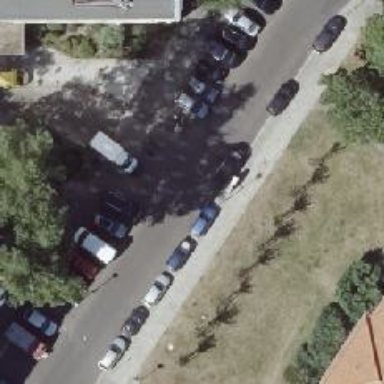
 and parking is allowed partially on the curb."